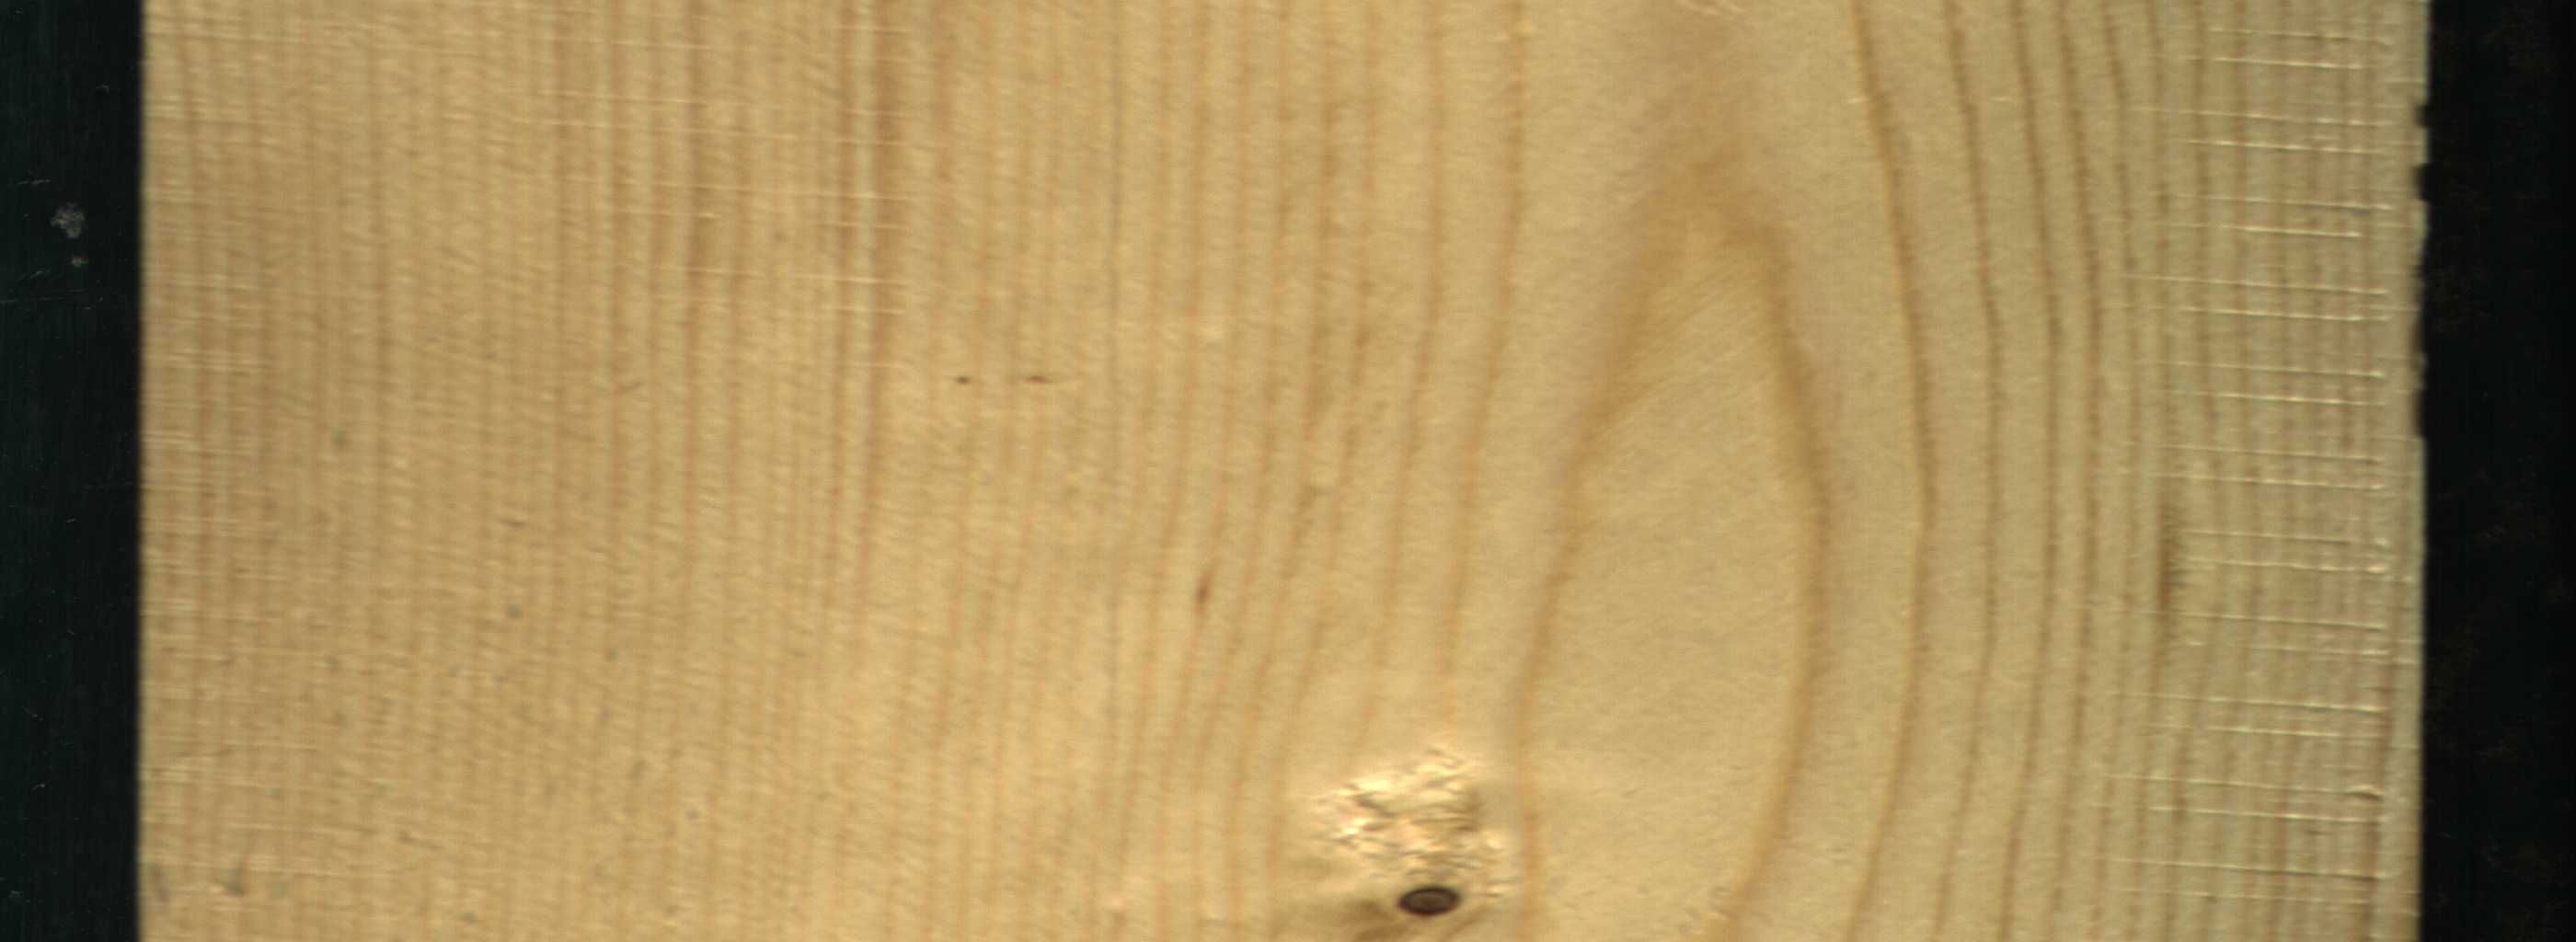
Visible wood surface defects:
Live_Knot